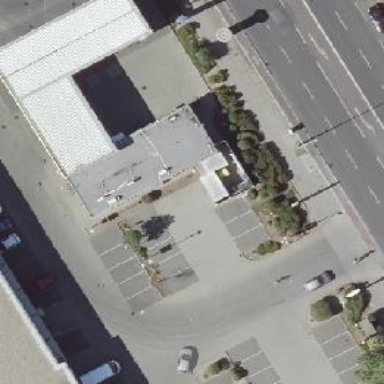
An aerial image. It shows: Fuel station.